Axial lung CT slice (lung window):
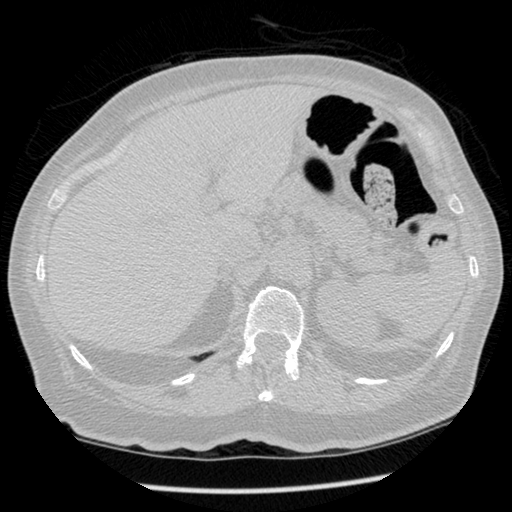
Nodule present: no